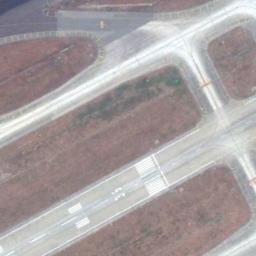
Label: runway